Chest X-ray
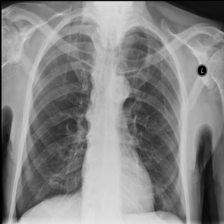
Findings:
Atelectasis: negative
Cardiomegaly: negative
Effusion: negative
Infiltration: positive
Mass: negative
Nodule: negative
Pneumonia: negative
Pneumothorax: negative
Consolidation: negative
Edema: negative
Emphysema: negative
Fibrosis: negative
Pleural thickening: negative
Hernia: negative